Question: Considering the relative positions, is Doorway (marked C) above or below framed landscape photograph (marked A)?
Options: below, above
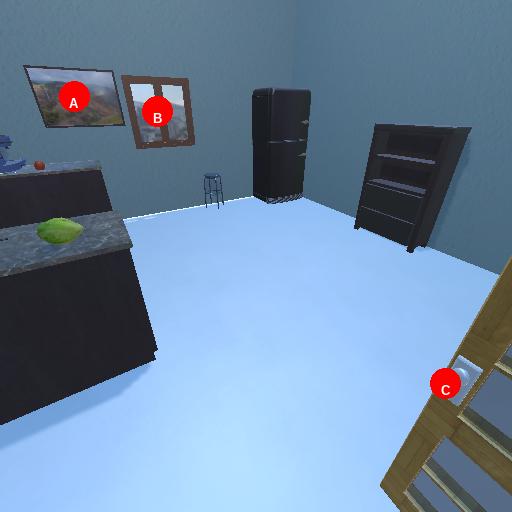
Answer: below